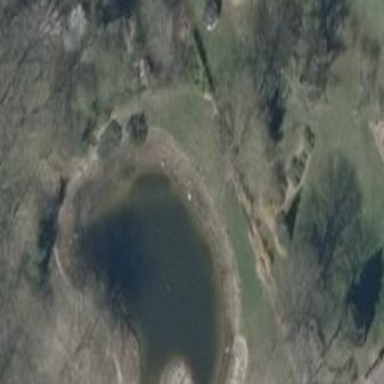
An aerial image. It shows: Peaceful pond surrounded by nature.